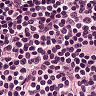
Metastatic tissue present: no